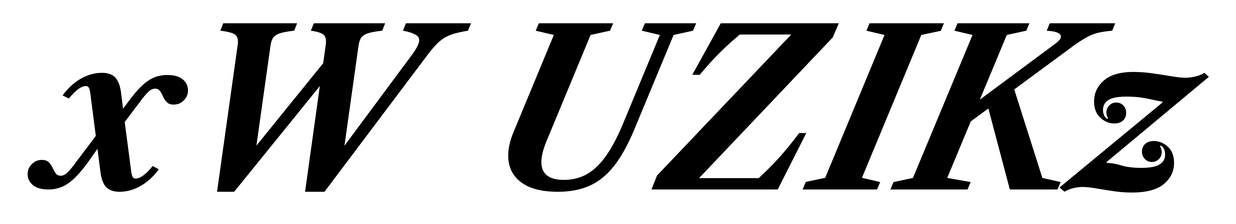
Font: LibreCaslonText-Italic_Bold_Italic